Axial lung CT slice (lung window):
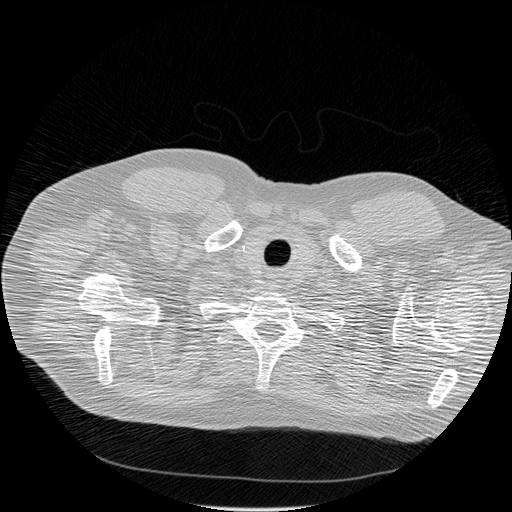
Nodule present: no